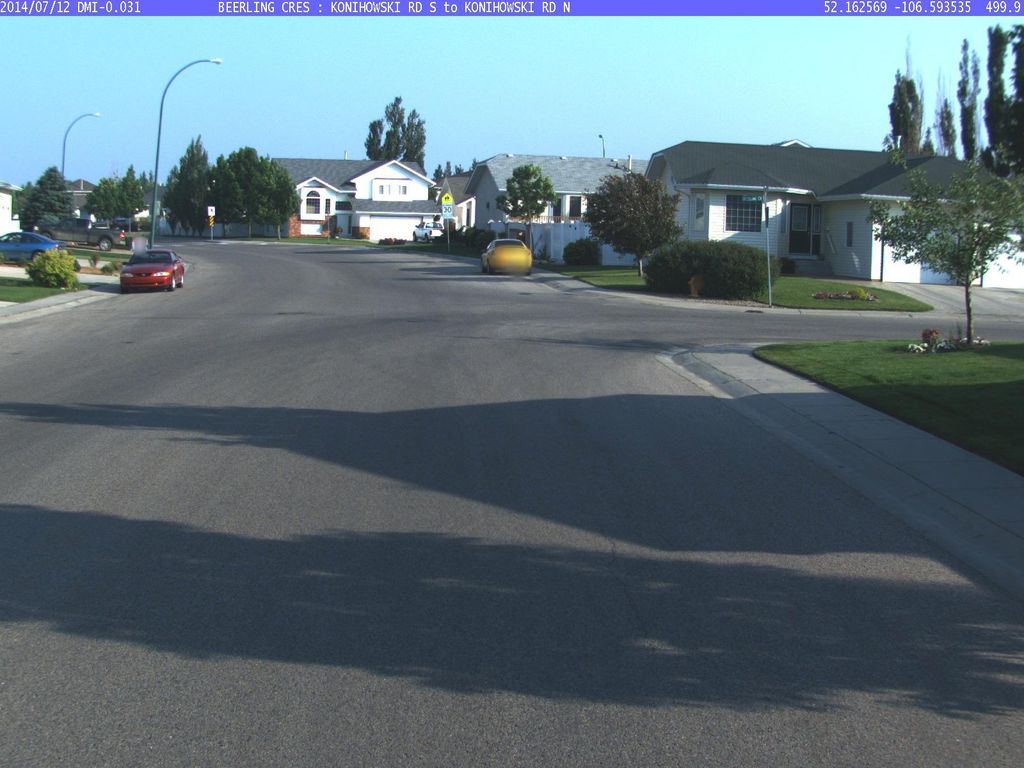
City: saskatoon